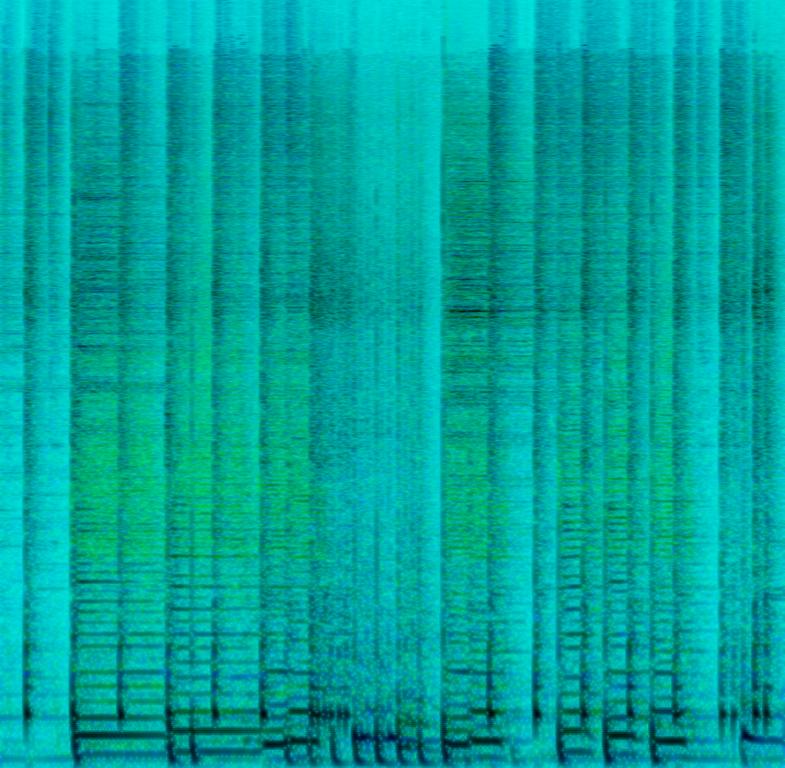
This classic rock song features a hammond organ playing the main melody. This is backed by the percussion playing a simple beat. The percussion plays the hi-hat at every count and ends with a roll at the end of every bar. The bass plays the same melody as the hammond. There are no voices in this song. This is an instrumental song. This song can be played in a bank robbery scene in a movie.